Chest X-ray:
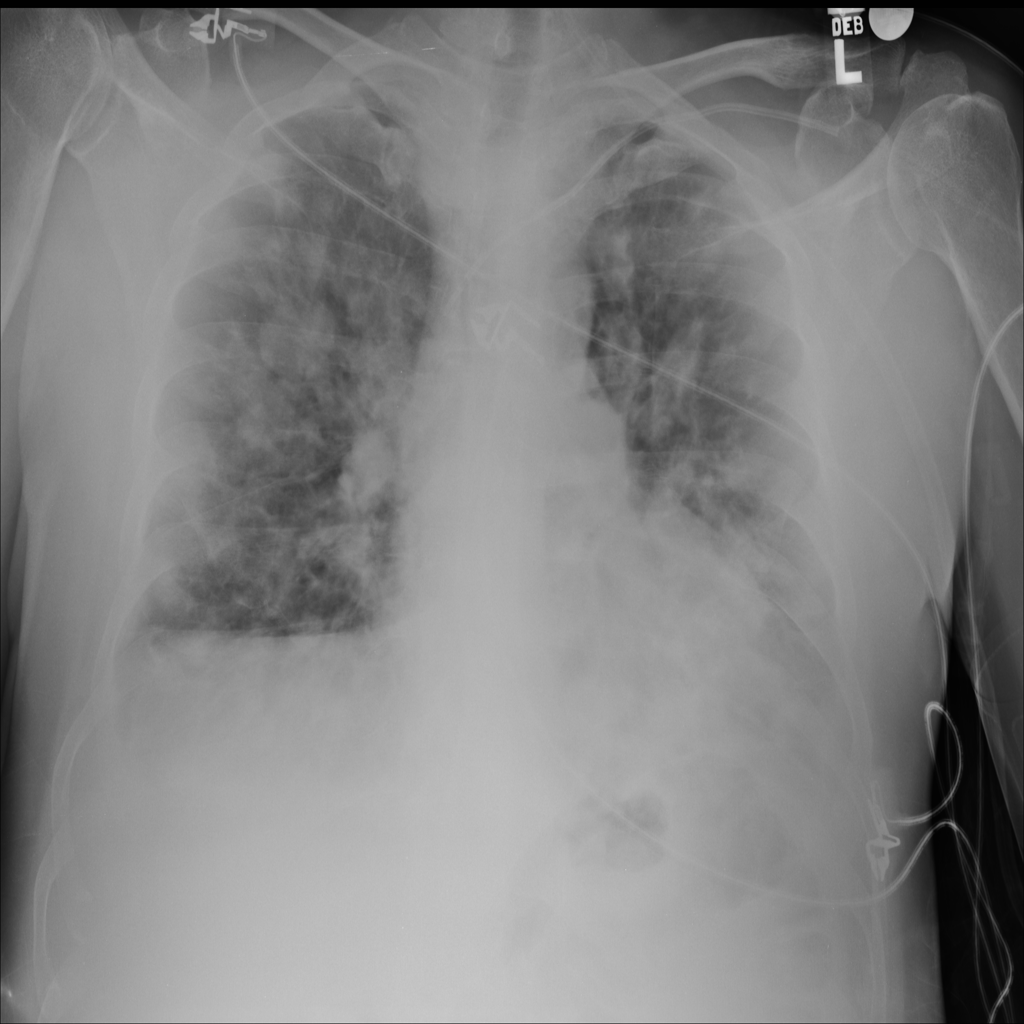
Findings: Nodule, Diffuse Nodule, Consolidation, Effusion
No abnormal finding: no